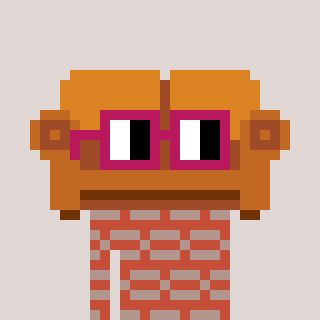
a pixel art character with square dark red glasses, a couch-shaped head and a rust-colored body on a warm background